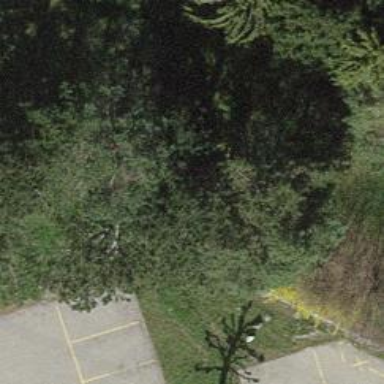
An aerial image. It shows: Urban tree with evergreen needle-leaved foliage.